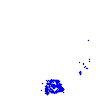
Particle: electron